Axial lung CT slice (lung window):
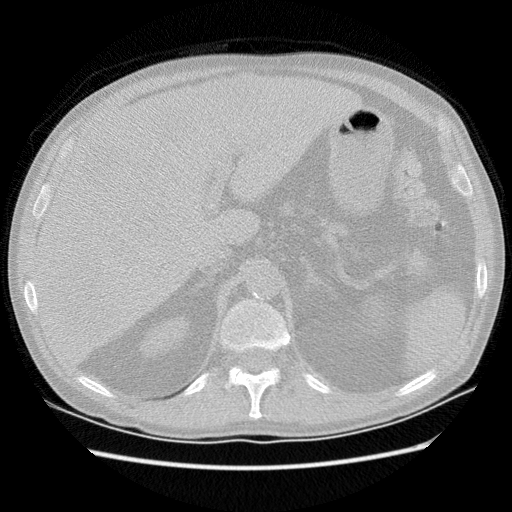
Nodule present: no